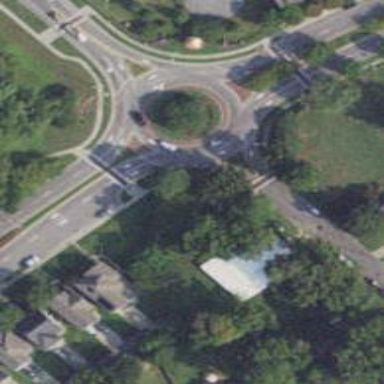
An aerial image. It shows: Tertiary road leading to roundabout.